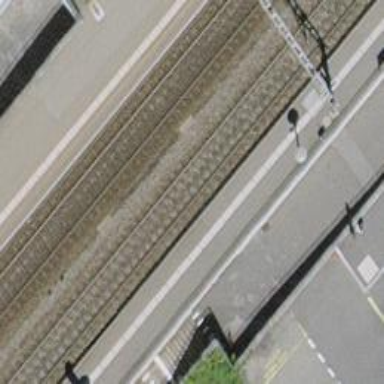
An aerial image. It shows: Stop position for public transport on the railway.